Question: In my business domain, a "User" entity is associated with a single "Person" entity (so the User instance contains security/login information, but the Person entity contains the person's human contact information).
My ViewModel looks like this:
'''
class UserViewModel {
[Required]
public String UserName { get; set; }
public Int64 PersonId { get; set; }
public PersonViewModel Person { get; set; }
public Boolean PersonViewModelIsNew { get; set; }
}
class PersonViewModel {
[Required]
public String FirstName;
[Required]
public String LastName;
// etc
}
'''
The web-page allows the visitor to edit a User such that they can replace the User's Person information with either a brand-new Person instance, or an existing Person pulled from the database.
Attached is a screenshot of the form:

The idea is that if the "Another employee" radio-button (maps to "UserViewModel.PersonViewModelIsNew" property) is selected then the validation of the "UserViewModel.Person" members will be disabled.
However ASP.NET MVC doesn't have any concept of validation-groups like WebForms does, so how can I control validation like this?
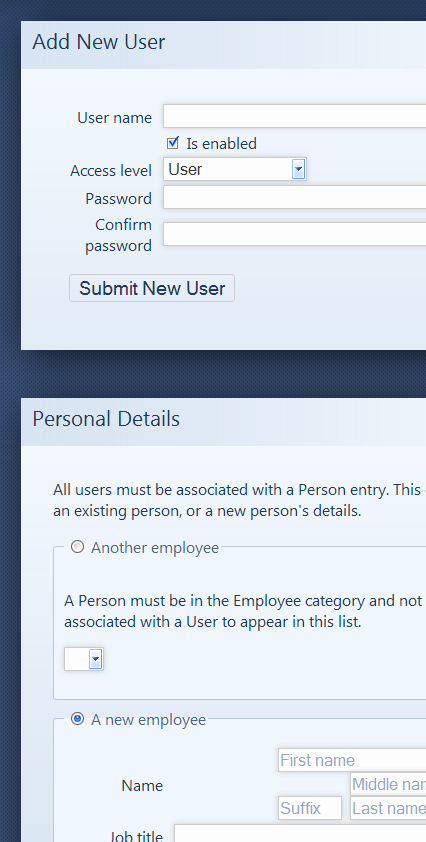
Answer: I suppose this is more of a binding issue than a validation issue (as validation happens after binding).
I found one solution is to mark the ViewModel with [Bind(Exclude="Person")], and in my Action method to do this:
'''
if( model.PersonViewModelIsNew ) {
TryUpdateModel( model.Person, "Person" );
}
if( !ModelState.IsValid ) return View( model );
// Update DB here
'''
This approach seems to work for now.